Current action and preconditions to check: path_clear

Your task: For each precondition in the list above, predict whether it will hold at this action.

Consider the current scene as observed from the mobile robot's camera, and analyze the predicted future states of all dynamic agents (e.g., people, animals, vehicles, or any moving entities) within the NEXT SECOND.

IMPORTANT: Only answer "very likely" if you are absolutely certain—based on strong, clear evidence—that a dynamic agent will violate the precondition in the predicted future state. Do NOT answer "very likely" for unlikely, ambiguous, or low-probability risks.

Ask yourself for each precondition: Is there a high probability, with clear and convincing evidence, that the predicted future states of any dynamic agent will interfere with the predicted future state of the currently executing action within the NEXT SECOND, causing that precondition to fail?

Assess the risk level based on these predictions. Use "likely" or "very likely" if motions create a clear risk of interference.

Use "neutral" or "improbable" if agents are nearby but their predicted paths are clearly diverging or non-conflicting.

Failure Risk Categories: "very improbable", "improbable", "neutral", "likely", "very likely"

Answer Format: Output ONLY the probability_of_failure value from these categories: "very improbable", "improbable", "neutral", "likely", "very likely"

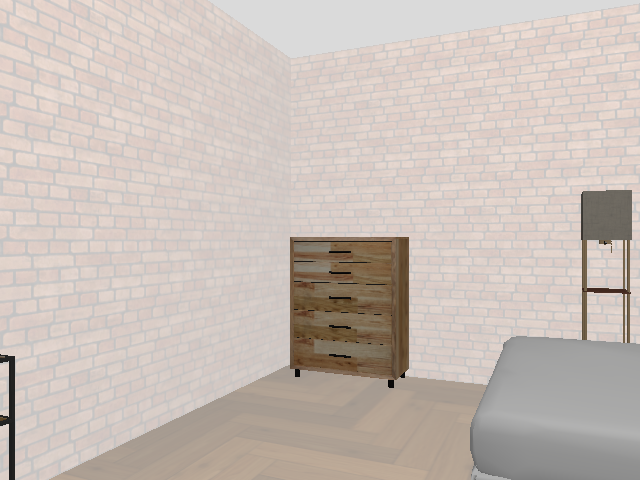

Answer: very improbable